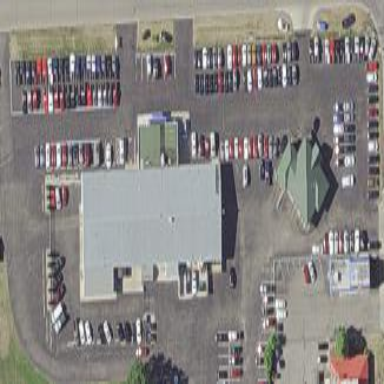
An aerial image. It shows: Car shop.